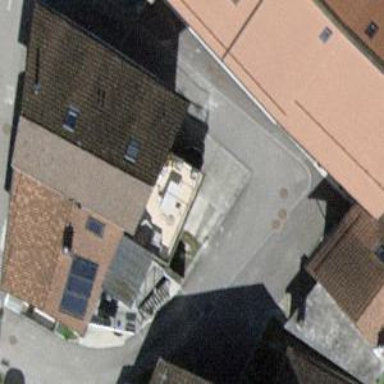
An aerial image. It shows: Living street.